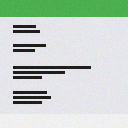
Screen state: on